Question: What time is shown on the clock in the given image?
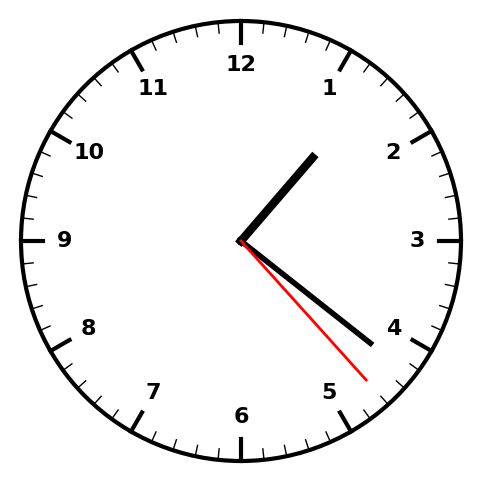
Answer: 01:21:23